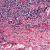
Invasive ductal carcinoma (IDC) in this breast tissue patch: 0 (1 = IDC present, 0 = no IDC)